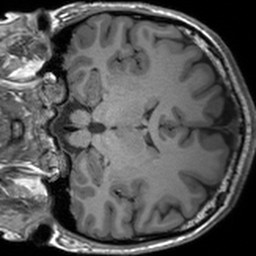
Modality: T1w
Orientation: coronal
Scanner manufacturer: siemens
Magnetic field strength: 3 T
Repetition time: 1.54 s
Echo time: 0.00234 s